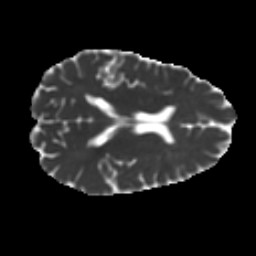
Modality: MD
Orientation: axial
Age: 26
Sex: male
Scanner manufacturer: ge
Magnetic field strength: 3 T
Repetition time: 7.8 s
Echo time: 0.061 s